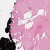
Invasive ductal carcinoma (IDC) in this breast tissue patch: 0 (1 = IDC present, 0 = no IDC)